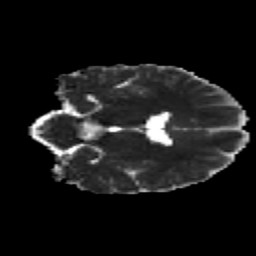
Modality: MD
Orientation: coronal
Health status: healthy
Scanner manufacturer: siemens
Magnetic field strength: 3 T
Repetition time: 12 s
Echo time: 0.092 s